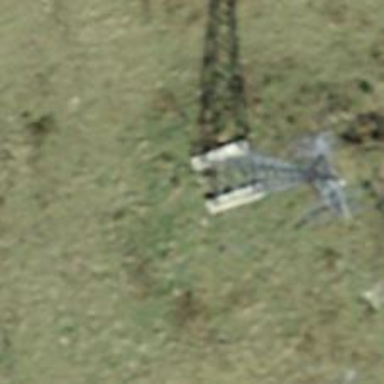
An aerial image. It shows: Pylon for aerialway.